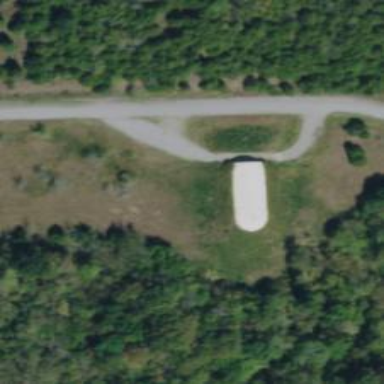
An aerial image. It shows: Military bunker.